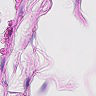
Metastatic tissue present: no